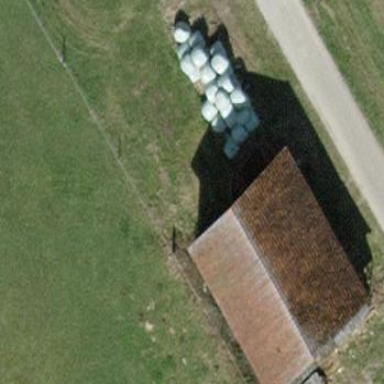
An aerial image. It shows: Farm auxiliary building with gabled roof.